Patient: sex F, age 63
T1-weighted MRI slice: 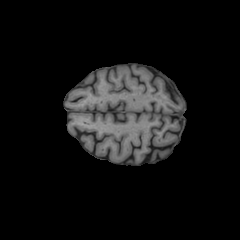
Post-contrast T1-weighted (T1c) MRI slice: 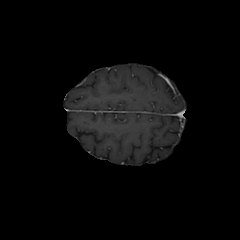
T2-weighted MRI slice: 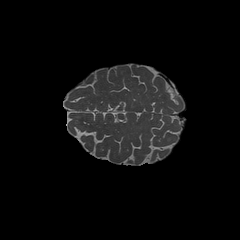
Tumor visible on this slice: no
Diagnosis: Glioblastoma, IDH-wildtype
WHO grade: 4